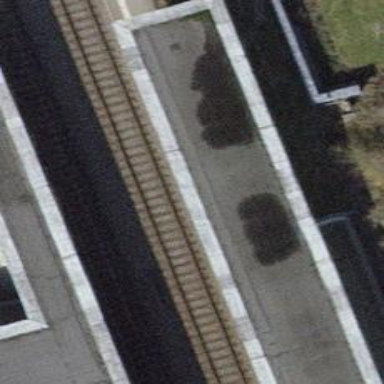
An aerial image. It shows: Set of concrete steps.